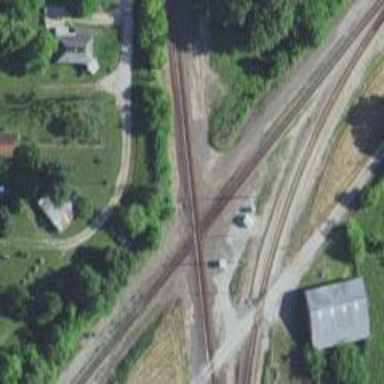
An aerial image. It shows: Railway crossing.